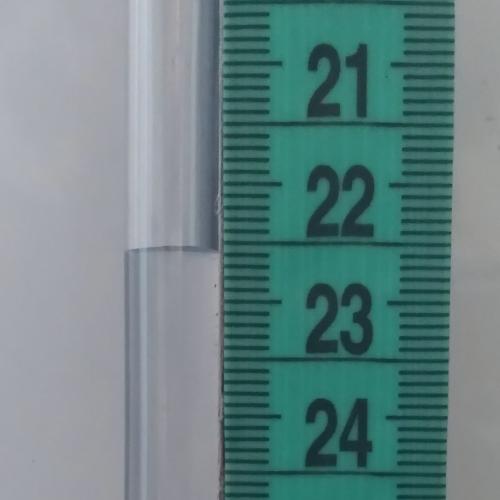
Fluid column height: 22.6 cm